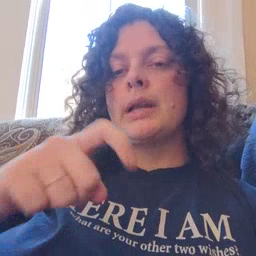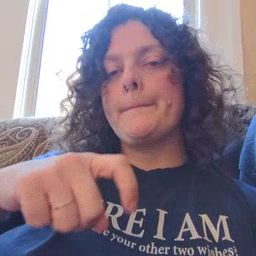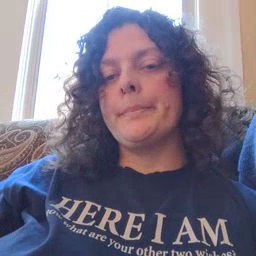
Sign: time